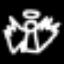
Label: angel